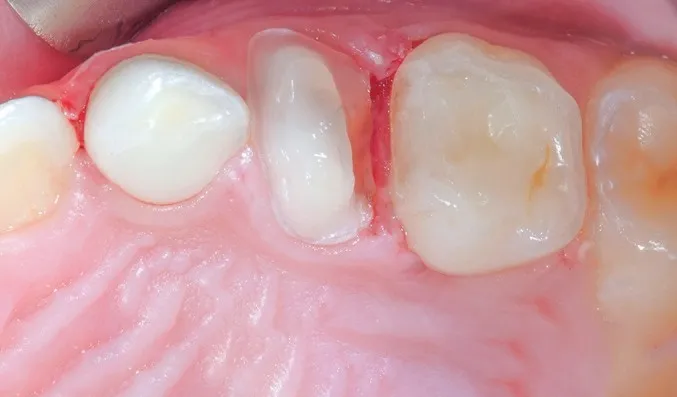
The core built-up ready for the scanning procedure.
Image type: medical_photograph (oral_photograph)